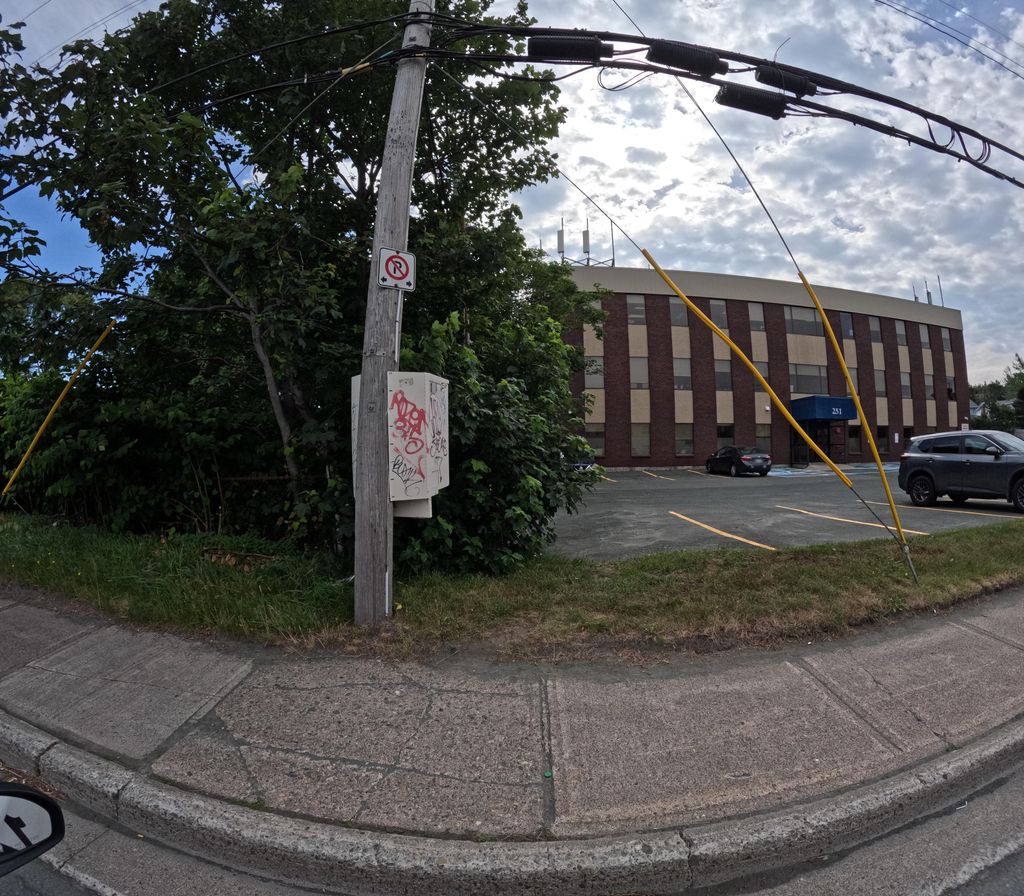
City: st_johns